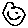
Label: smiley face